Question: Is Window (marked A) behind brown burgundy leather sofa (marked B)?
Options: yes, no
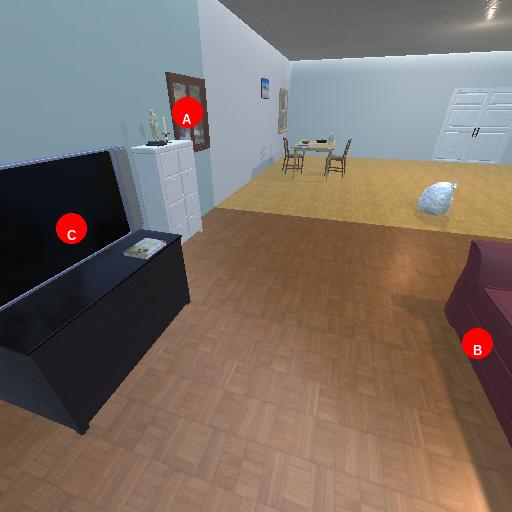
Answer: yes